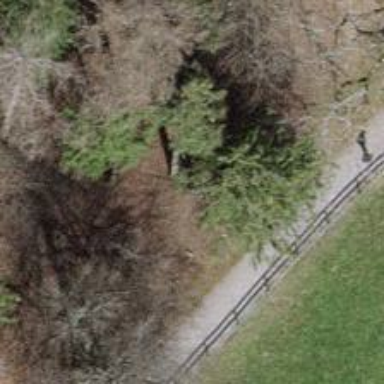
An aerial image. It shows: Bench for seating.